Aerial crown-view tile of a tropical tree (Barro Colorado Island, Panama), acquired 20240813:
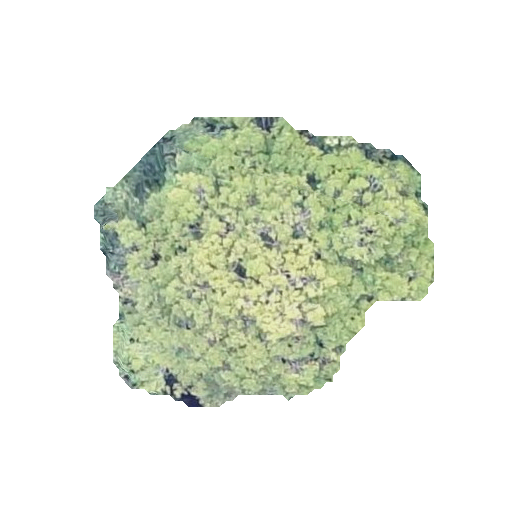
Species: Sapium glandulosum
GBIF accepted scientific name: Sapium glandulosum
Crown area: 110.907 m²